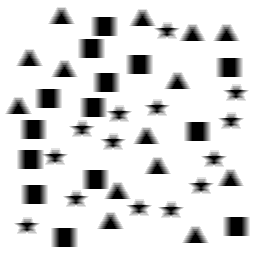
Squares: 14
Triangles: 14
Stars: 14
Total shapes: 42